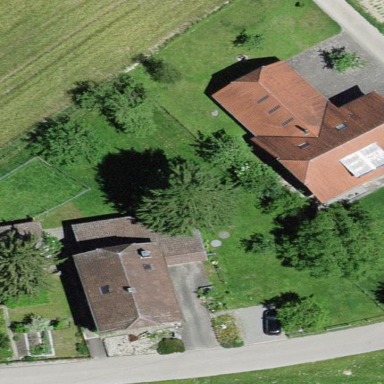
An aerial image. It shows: Farmyard area.